Interaction volume radius: 10 \u00c5
Interaction volume height: 50 \u00c5
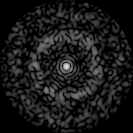
Disorder parameter: 0.8402